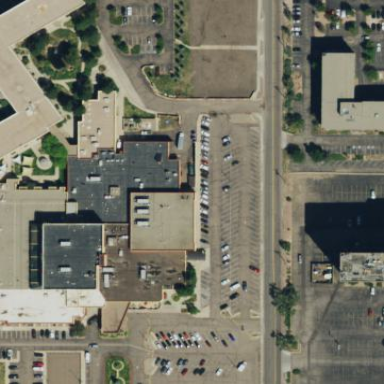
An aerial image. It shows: Parking area.